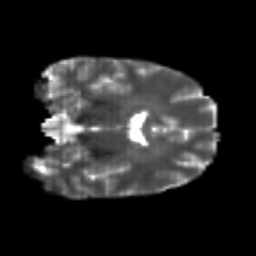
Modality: T2w
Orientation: coronal
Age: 24
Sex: female
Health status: healthy
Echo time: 0.074 s